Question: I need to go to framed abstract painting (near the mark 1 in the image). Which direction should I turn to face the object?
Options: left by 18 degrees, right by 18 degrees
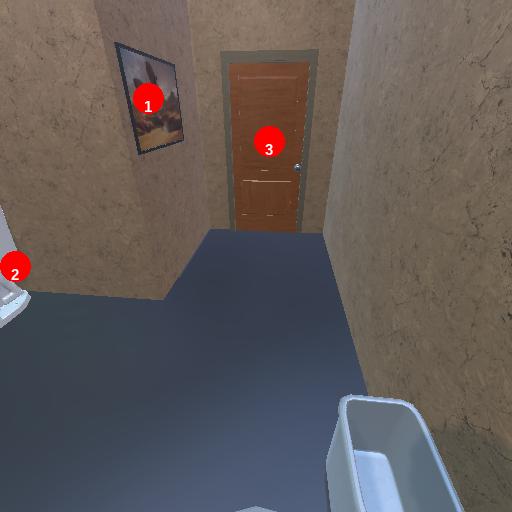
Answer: left by 18 degrees